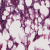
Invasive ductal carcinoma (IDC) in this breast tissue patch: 0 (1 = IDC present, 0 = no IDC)